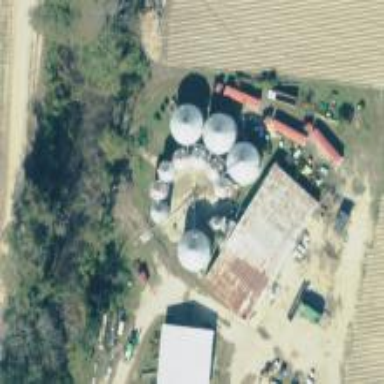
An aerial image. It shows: Silo.